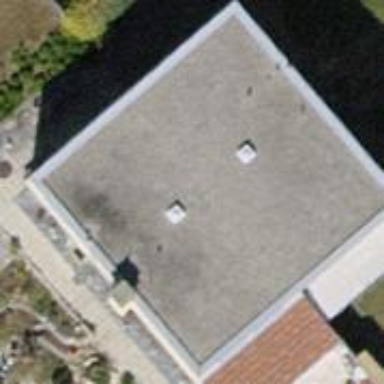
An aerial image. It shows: Semidetached house with flat roof.